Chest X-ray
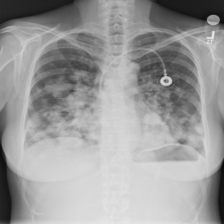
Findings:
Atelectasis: negative
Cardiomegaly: negative
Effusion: negative
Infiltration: negative
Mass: negative
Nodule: negative
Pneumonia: negative
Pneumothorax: negative
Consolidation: negative
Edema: negative
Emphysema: negative
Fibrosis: negative
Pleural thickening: negative
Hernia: negative